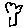
Label: tree